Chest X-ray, PA view. Patient: 16 years old, sex F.
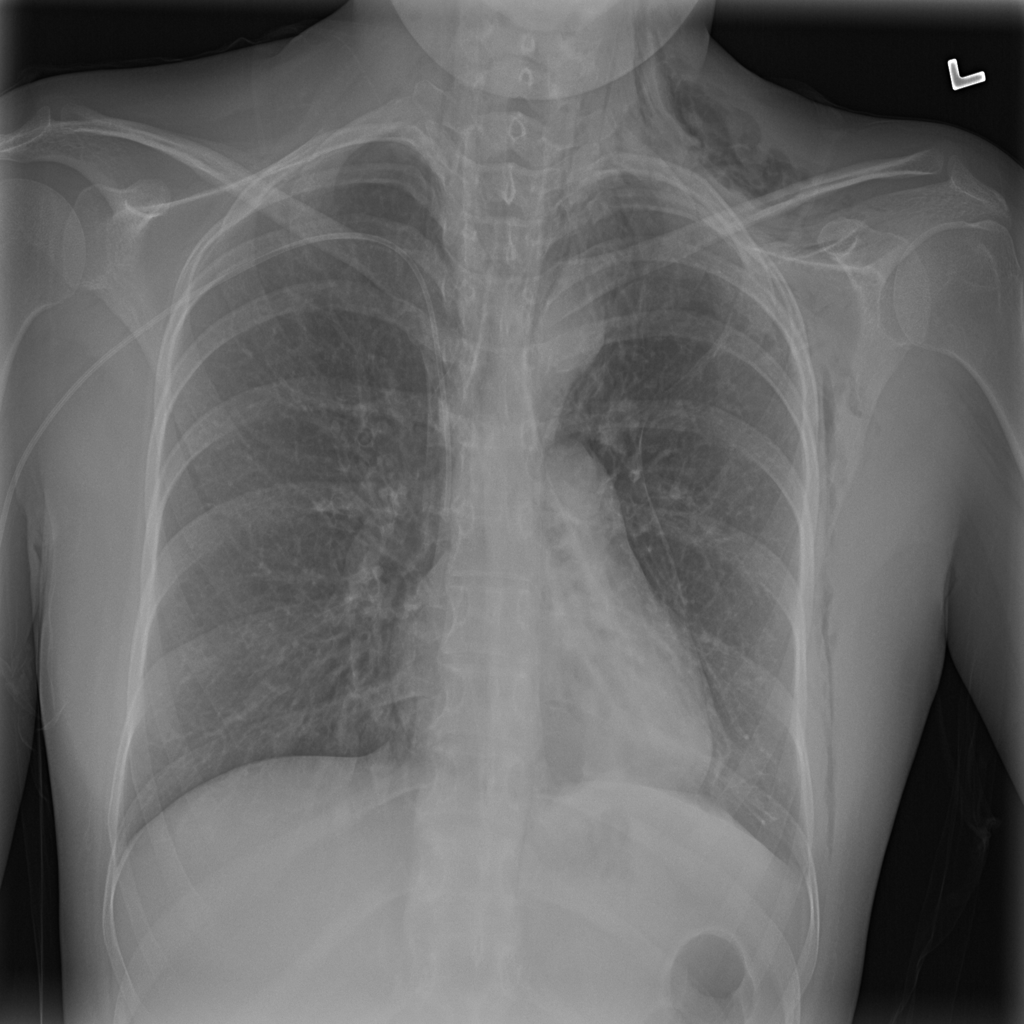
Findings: Pneumonia